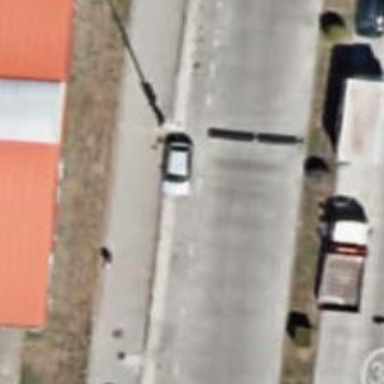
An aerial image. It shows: Residential road with asphalt surface. There is parallel parking on the right lane.